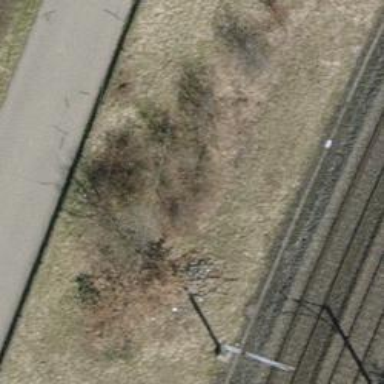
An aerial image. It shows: Urban tree adds touch of nature to the surroundings.